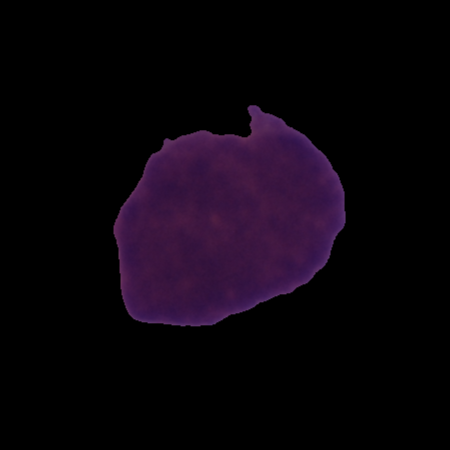
Label: cancer